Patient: sex M, age 42
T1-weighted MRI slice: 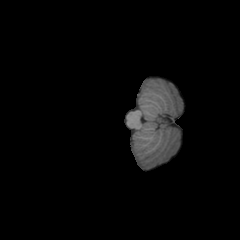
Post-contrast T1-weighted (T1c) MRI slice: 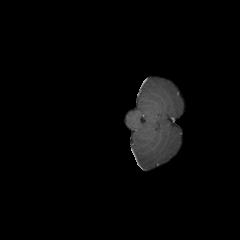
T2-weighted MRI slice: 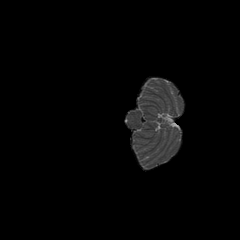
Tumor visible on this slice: no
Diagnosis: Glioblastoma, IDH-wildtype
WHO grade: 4